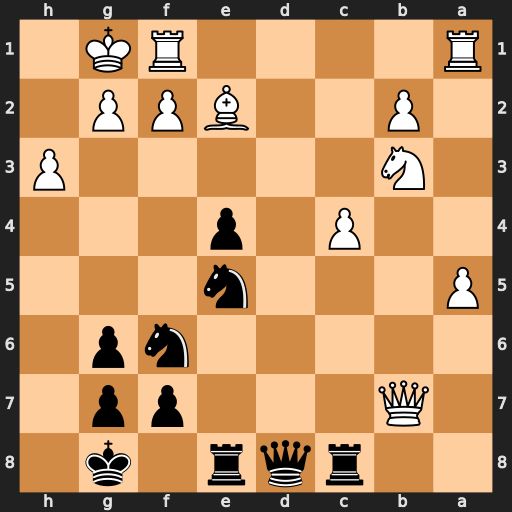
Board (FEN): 2rqr1k1/1Q3pp1/5np1/P3n3/2P1p3/1N5P/1P2BPP1/R4RK1
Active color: b
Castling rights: -
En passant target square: -
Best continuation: Rb8 Qa7 Rxb3